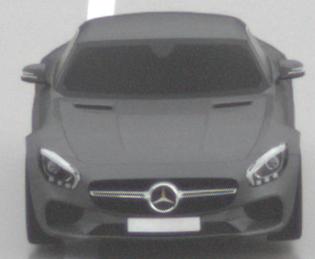
Make: Mercedes-Benz
Model: AMG GT Coupé
Detailed model: AMG GT (190) Coupé
Model produced from: 2014/10
Model produced until: 2017/01
Doors: 2
Color: gray
Road condition: wet road
Daytime: morning or afternoon
Contrast: low contrast